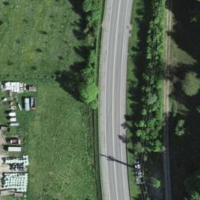
EUNIS habitat code: 23
Species observed at this site:
Colchicum autumnale